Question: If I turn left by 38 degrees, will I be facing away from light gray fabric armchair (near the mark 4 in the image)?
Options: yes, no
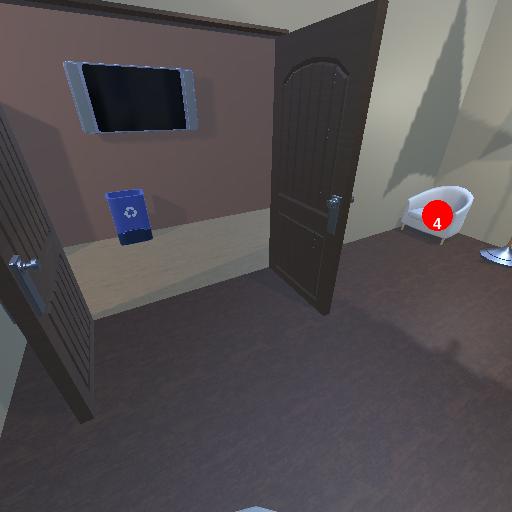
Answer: yes